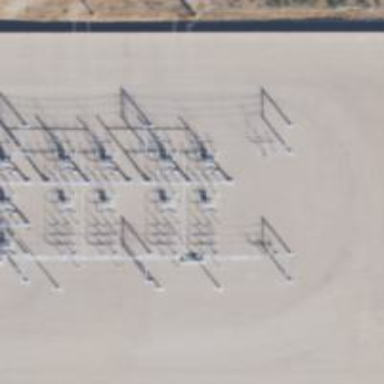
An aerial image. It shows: Switch used for power control.